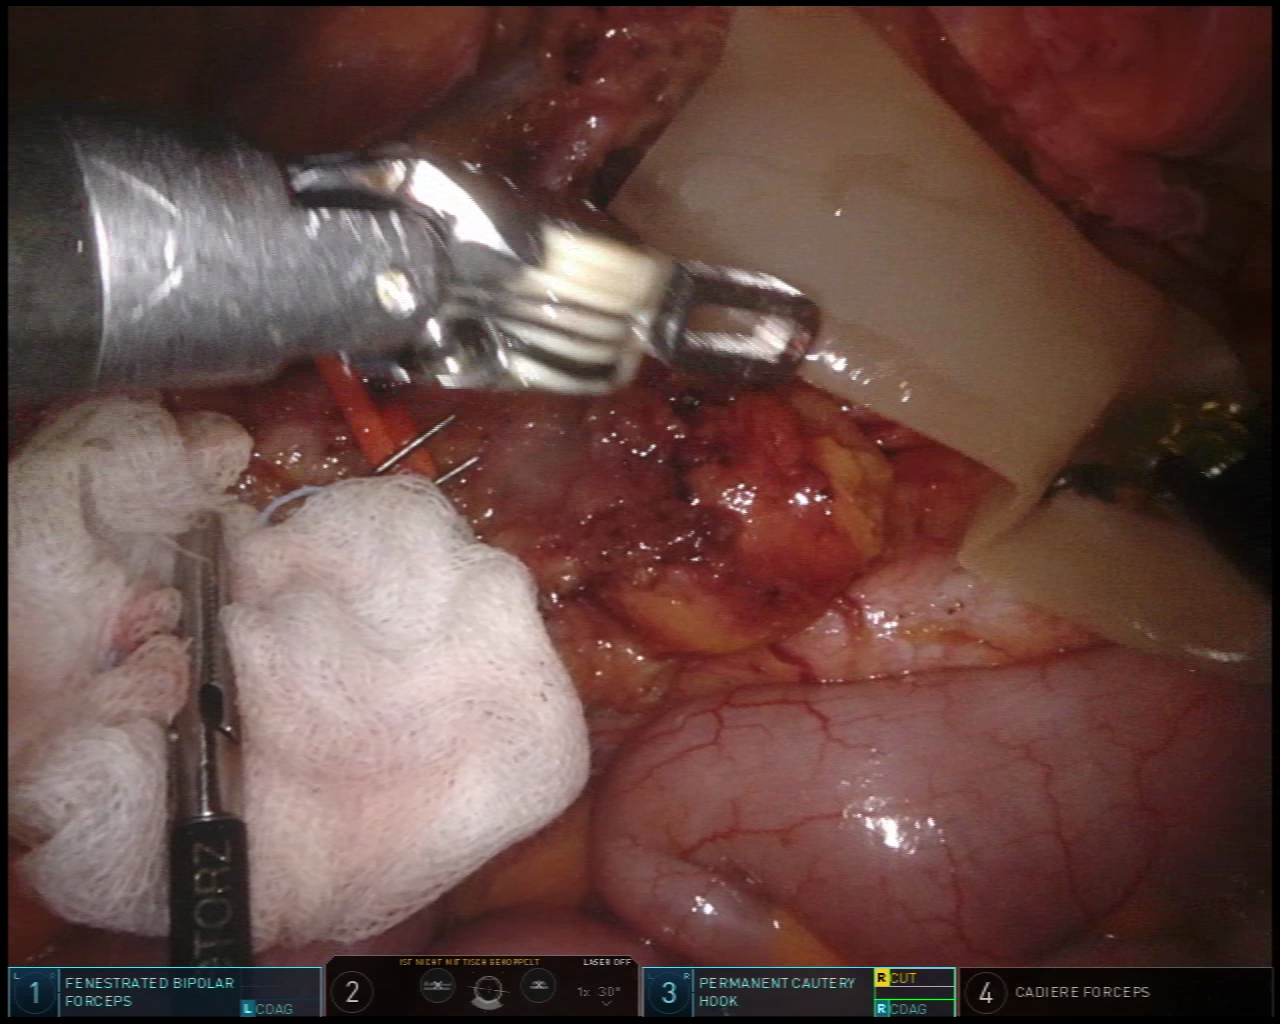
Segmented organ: intestinal_veins
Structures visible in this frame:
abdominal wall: no
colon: no
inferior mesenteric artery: yes
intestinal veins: yes
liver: no
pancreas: no
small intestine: yes
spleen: no
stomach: no
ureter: no
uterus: no
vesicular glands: no